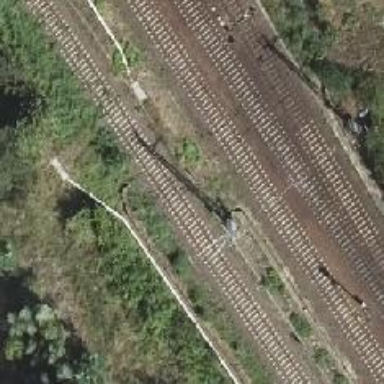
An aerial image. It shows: Railway milestone with catenary mast.